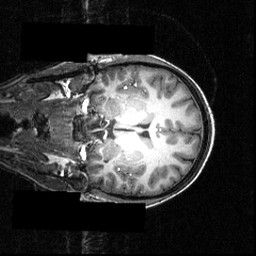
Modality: T1w
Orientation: coronal
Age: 23
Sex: female
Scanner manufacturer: siemens
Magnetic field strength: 3.951 T
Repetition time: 1.5 s
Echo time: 0.00335 s